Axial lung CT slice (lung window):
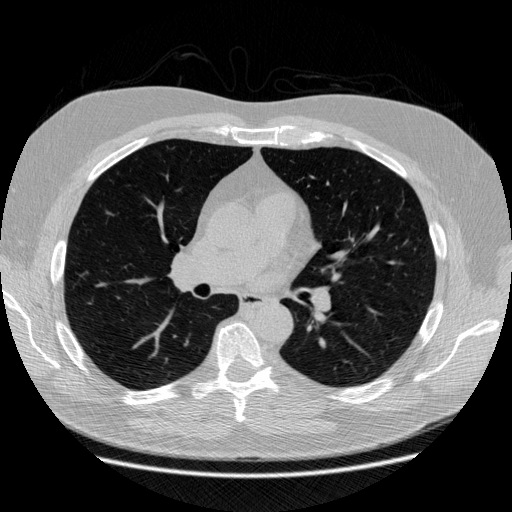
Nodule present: no